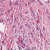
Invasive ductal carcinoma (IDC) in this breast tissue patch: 1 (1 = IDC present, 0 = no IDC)